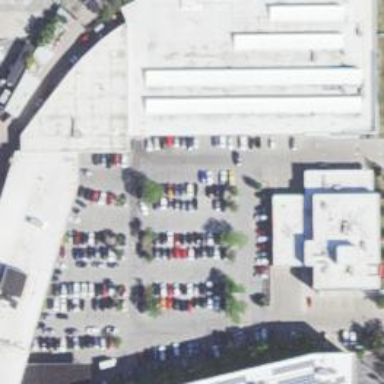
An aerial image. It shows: Industrial building housing car shop.